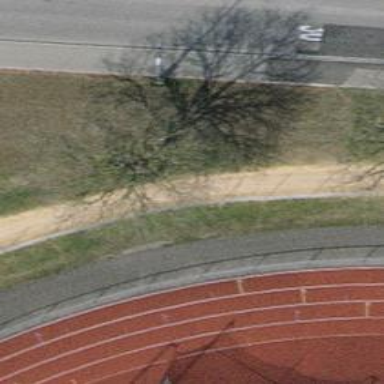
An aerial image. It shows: Chain link fence.